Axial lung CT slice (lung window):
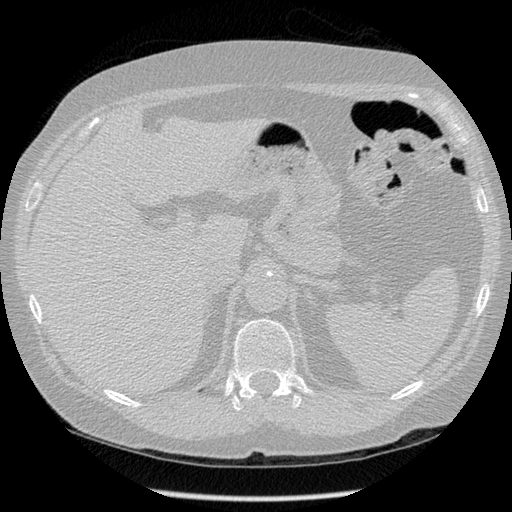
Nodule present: no